Question: I'm playing around with WPF and I'm trying to create an 'ImageButton' control. I've created a 'UserControl' as follows:
'''
<UserControl
xmlns="http://schemas.microsoft.com/winfx/2006/xaml/presentation"
xmlns:x="http://schemas.microsoft.com/winfx/2006/xaml"
xmlns:d="http://schemas.microsoft.com/expression/blend/2008"
xmlns:mc="http://schemas.openxmlformats.org/markup-compatibility/2006"
mc:Ignorable="d"
x:Class="WpfPractise.Controls.ImageButton"
Height="auto" Width="auto" x:Name="ImageButtonControl">
<Button>
<StackPanel Orientation="Horizontal" HorizontalAlignment="Stretch">
<Image Source="{Binding Image, ElementName=ImageButtonControl}"
Width="16" Height="16"
Margin="5,0,0,0" VerticalAlignment="Center"/>
<TextBlock Text="{Binding Text, ElementName=ImageButtonControl}"
Margin="5,0,0,0" VerticalAlignment="Center"/>
</StackPanel>
</Button>
'''
This is working fine except for the StackPanel doesn't stretch to fill the width or the height! I've tried a Grid in it's place but to no avail. Any ideas where I'm going wrong?
Example:

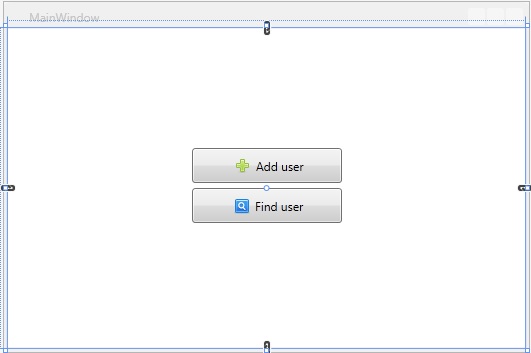
Answer: If you want to align the 'Button' content to the left then you have to set the 'HorizontalContentAlignment' of the button
'''
<Button HorizontalContentAlignment="Left" VerticalContentAlignment="Center">
<StackPanel Orientation="Horizontal" HorizontalAlignment="Stretch">
<Image Source="{Binding Image, ElementName=ImageButtonControl}"
Width="16" Height="16"
Margin="5,0,0,0" VerticalAlignment="Center"/>
<TextBlock Text="{Binding Text, ElementName=ImageButtonControl}"
Margin="5,0,0,0" VerticalAlignment="Center"/>
</StackPanel>
</Button>
'''